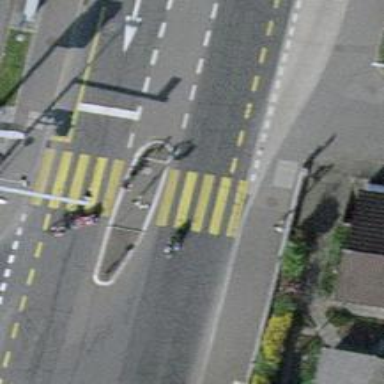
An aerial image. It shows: Marked zebra crossing with island in the middle. The crossing is clearly visible with markings.